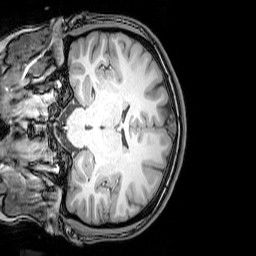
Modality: T1w
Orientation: coronal
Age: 22
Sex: female
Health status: healthy
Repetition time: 0.081 s
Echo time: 0.037 s